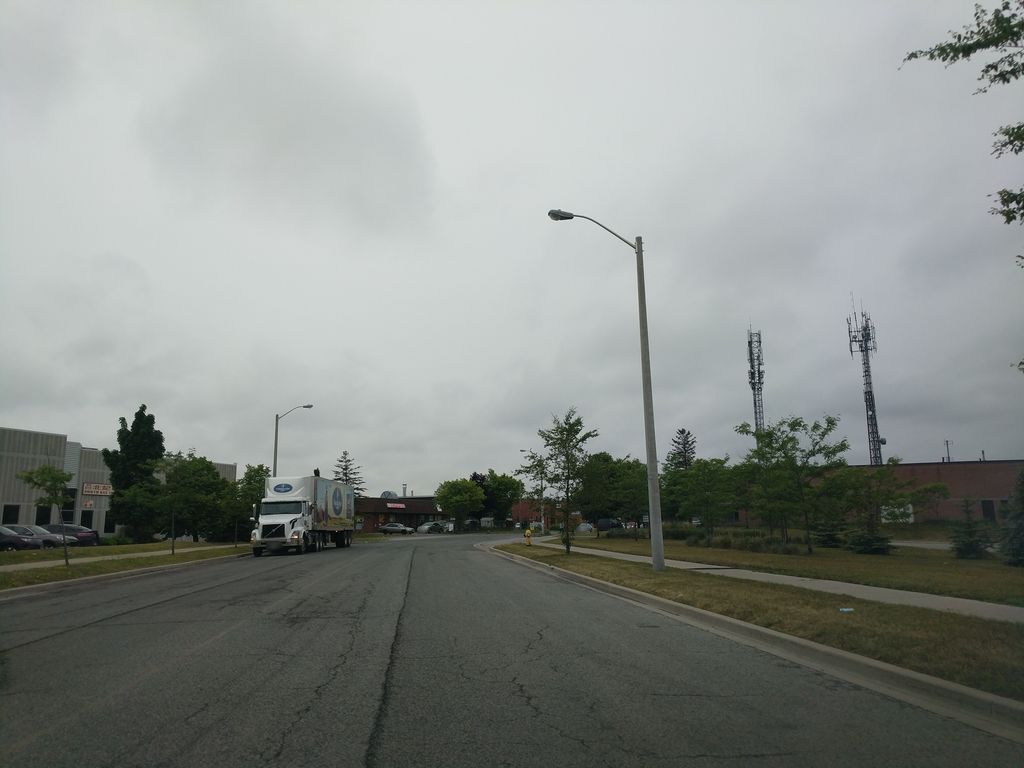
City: toronto